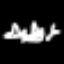
Label: airplane